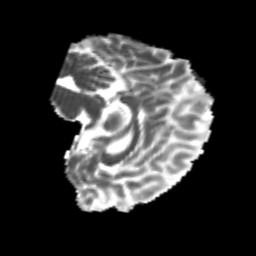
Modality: MD
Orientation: sagittal
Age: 20
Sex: male
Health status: healthy
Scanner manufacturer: philips
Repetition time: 7.391 s
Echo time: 0.08599 s